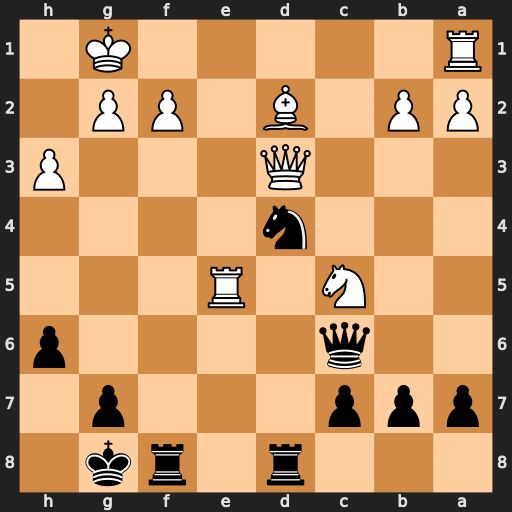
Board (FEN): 3r1rk1/ppp3p1/2q4p/2N1R3/3n4/3Q3P/PP1B1PP1/R5K1
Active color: b
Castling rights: -
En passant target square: -
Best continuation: Nf3+ Qxf3 Rxf3 gxf3 Rxd2